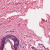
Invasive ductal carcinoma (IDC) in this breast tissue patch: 0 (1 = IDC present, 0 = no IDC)